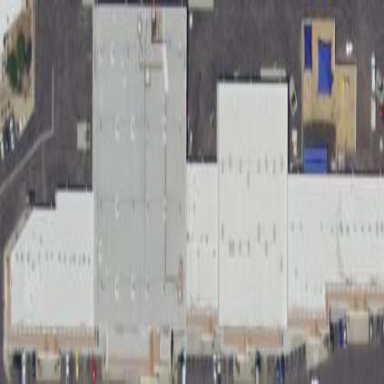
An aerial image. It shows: Retail building.